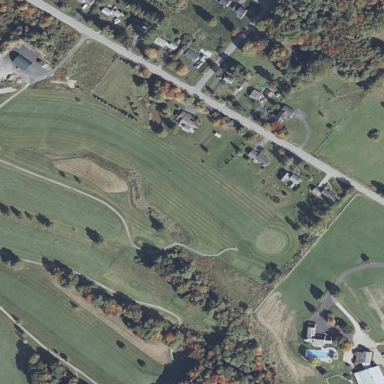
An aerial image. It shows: Golf rough area.